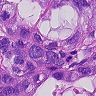
Metastatic tissue present: yes